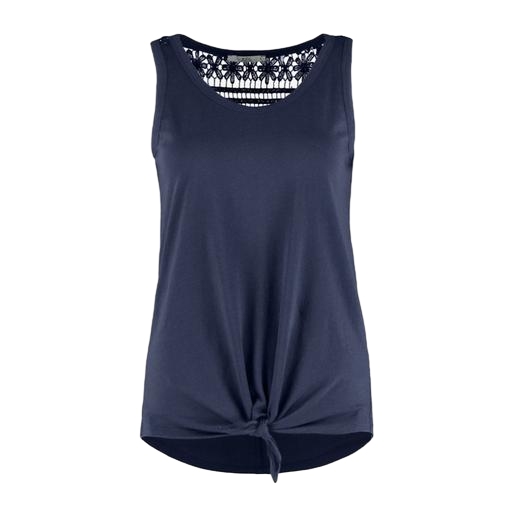
blue tie-front tank, blue knotted drape front tank, blue lace-insert vest, white background